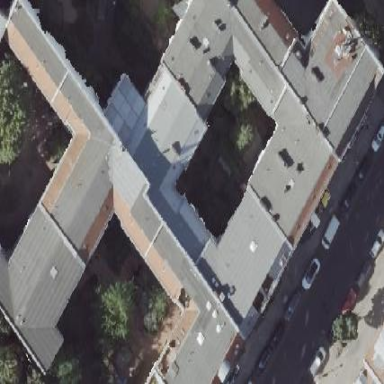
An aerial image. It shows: Building with LightSlateGray colored roof.